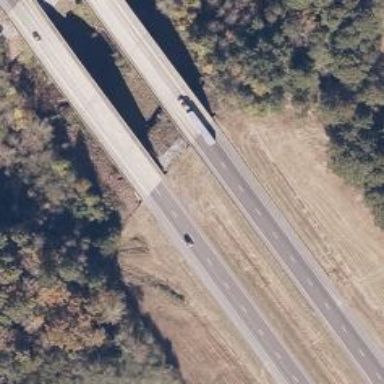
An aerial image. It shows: Viaduct bridge on motorway.